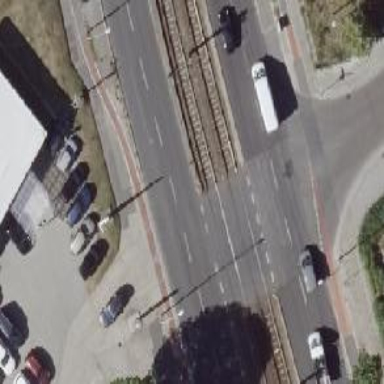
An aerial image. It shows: Tram level crossing on railway.